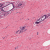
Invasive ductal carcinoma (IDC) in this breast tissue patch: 0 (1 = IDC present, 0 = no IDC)